Field crop: maize
Growth stage: 2
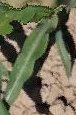
Species: maize